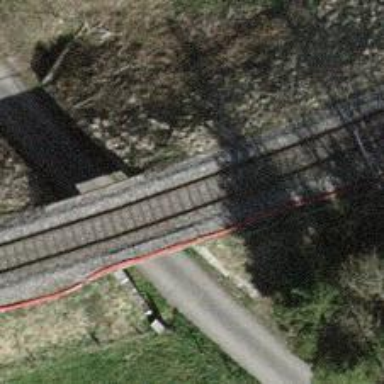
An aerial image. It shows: Railway bridge with electrified tracks and single rail.